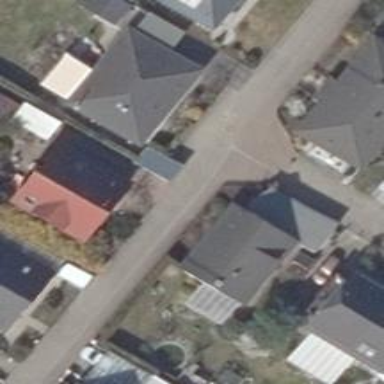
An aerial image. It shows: Living street.